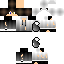
A male human skin with medium skin, wearing brown long hair dressed in a blue hoodie and black pants, featuring a closed mouth.